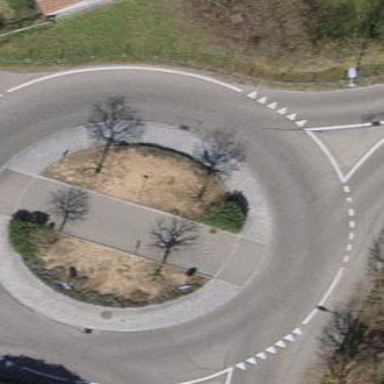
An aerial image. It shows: Residential road with roundabout. There is separate sidewalk.